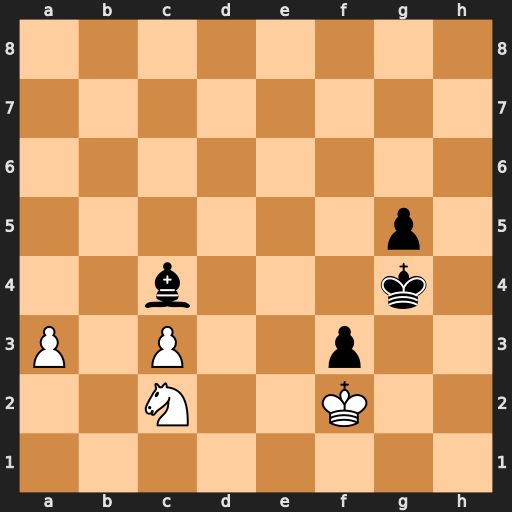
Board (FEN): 8/8/8/6p1/2b3k1/P1P2p2/2N2K2/8
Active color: w
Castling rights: -
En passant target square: -
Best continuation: Ne3+ Kf4 Nxc4